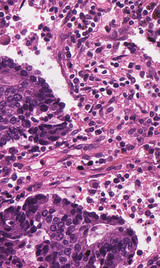
Tumor epithelial tissue: yes
Tumor-associated stroma tissue: yes
Normal tissue: no